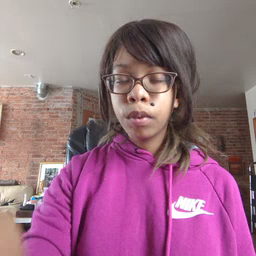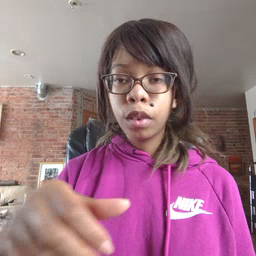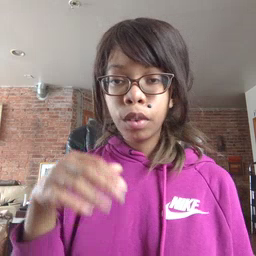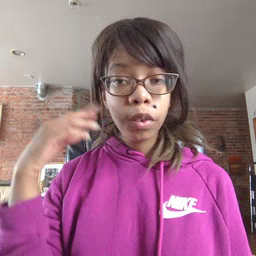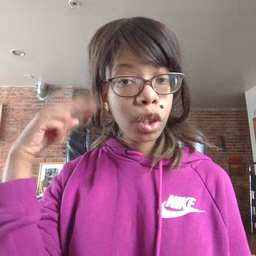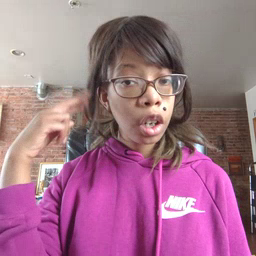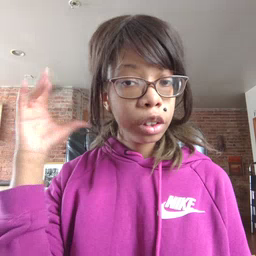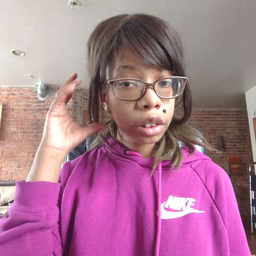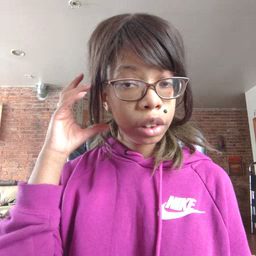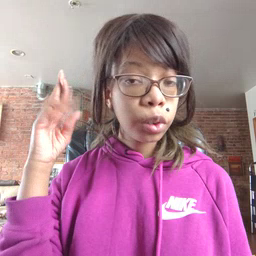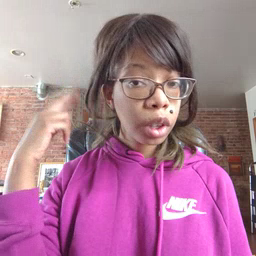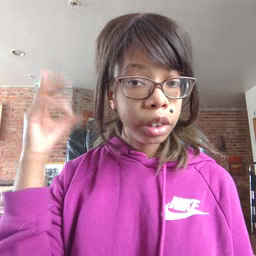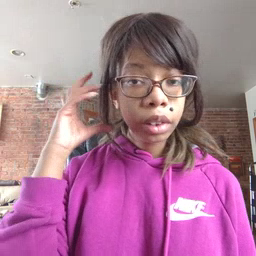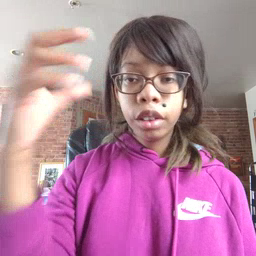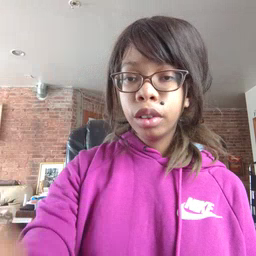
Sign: radio